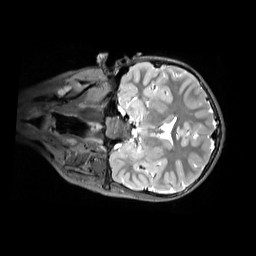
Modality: T2w
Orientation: coronal
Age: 11
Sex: female
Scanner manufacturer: siemens
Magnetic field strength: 3 T
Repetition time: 3.2 s
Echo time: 0.408 s